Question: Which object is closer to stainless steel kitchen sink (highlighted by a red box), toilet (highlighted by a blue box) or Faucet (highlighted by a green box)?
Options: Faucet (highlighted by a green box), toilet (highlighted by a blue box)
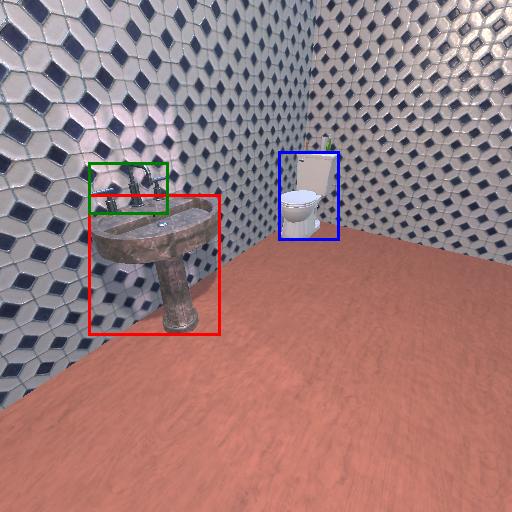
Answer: Faucet (highlighted by a green box)